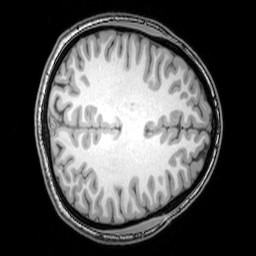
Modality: T1w
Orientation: axial
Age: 25
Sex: male
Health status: healthy
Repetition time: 0.081 s
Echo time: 0.037 s